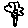
Label: flower